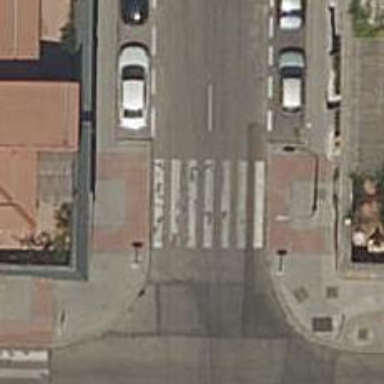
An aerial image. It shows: Zebra crossing on the road.